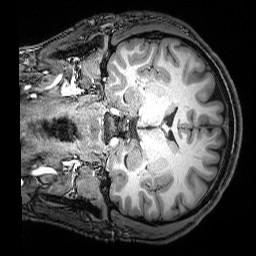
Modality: T1w
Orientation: coronal
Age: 28
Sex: male
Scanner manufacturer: siemens
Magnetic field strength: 3 T
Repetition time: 2.53 s
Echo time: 0.00388 s